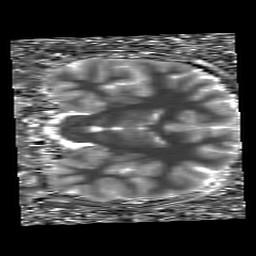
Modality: T1map
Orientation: coronal
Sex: male
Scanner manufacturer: siemens
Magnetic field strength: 3 T
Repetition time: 5 s
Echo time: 0.00368 s